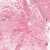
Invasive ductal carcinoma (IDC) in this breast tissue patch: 0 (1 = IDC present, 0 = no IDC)